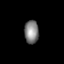
Tissue: prostate
Cell type: T cells
Senescence score: 0.7857
Nuclear area (px): 328
Mean DAPI intensity: 127.723